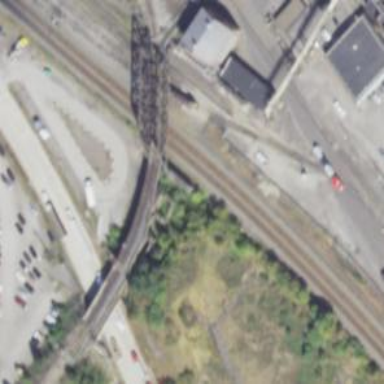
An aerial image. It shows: Beam bridge for railway spur service.